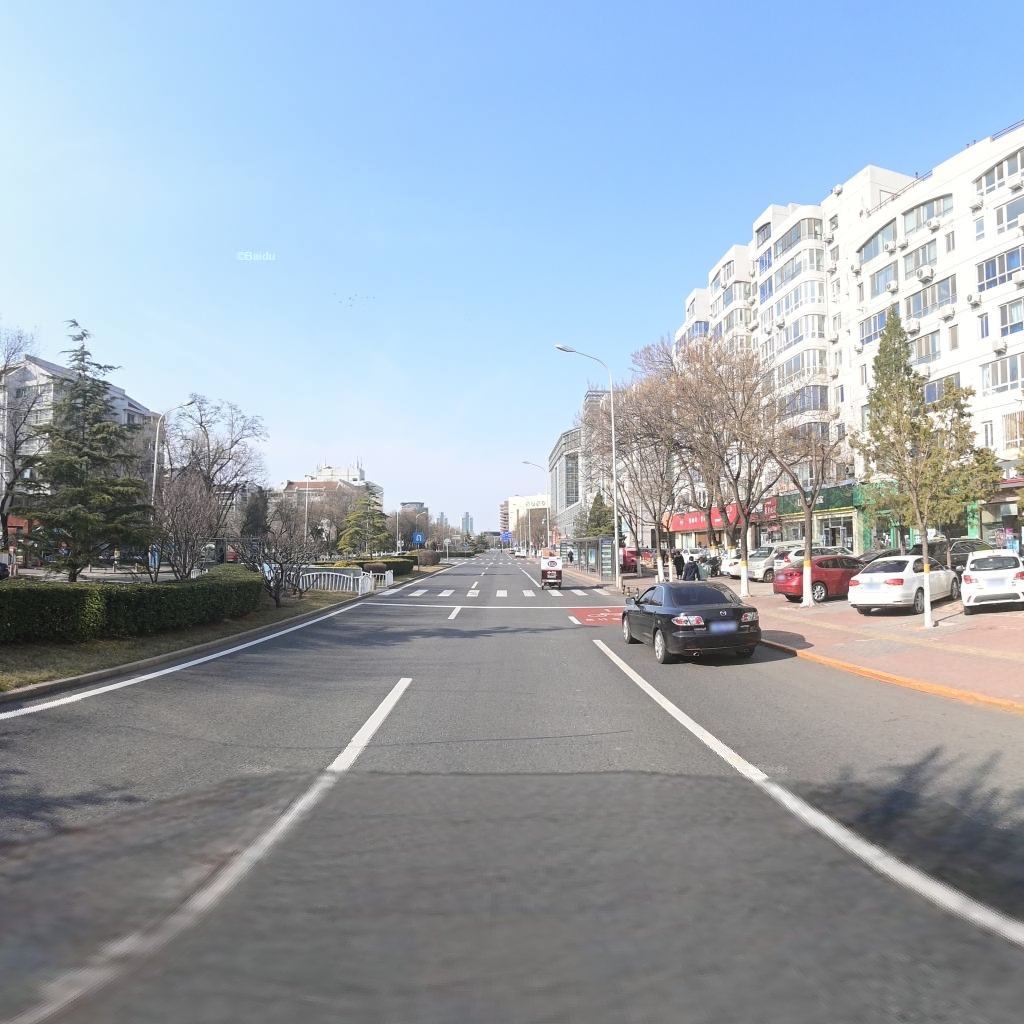
Region: Haidian
Road damage annotations: transverse patch